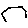
Label: hexagon